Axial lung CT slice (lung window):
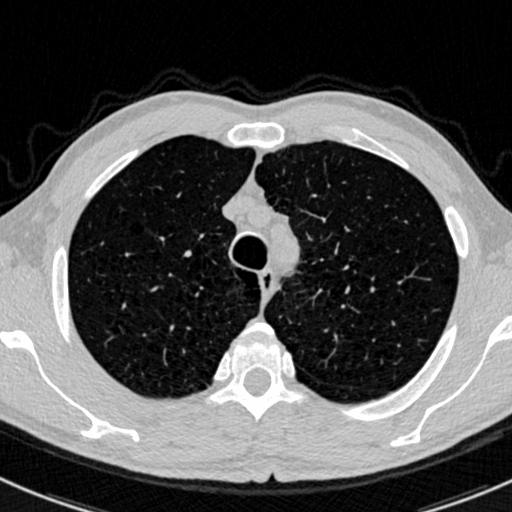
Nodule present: no